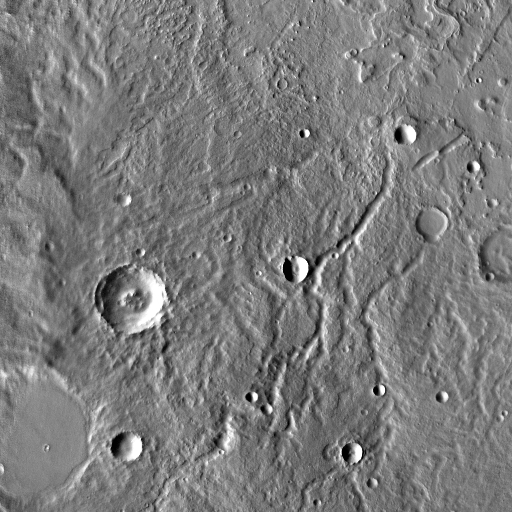
Crater classes present: Background, Other, Buried